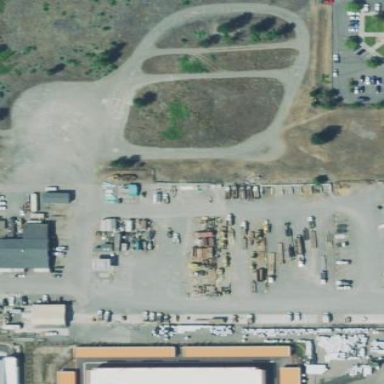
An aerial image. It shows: Industrial area.